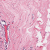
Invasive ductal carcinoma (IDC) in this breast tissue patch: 0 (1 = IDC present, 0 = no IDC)